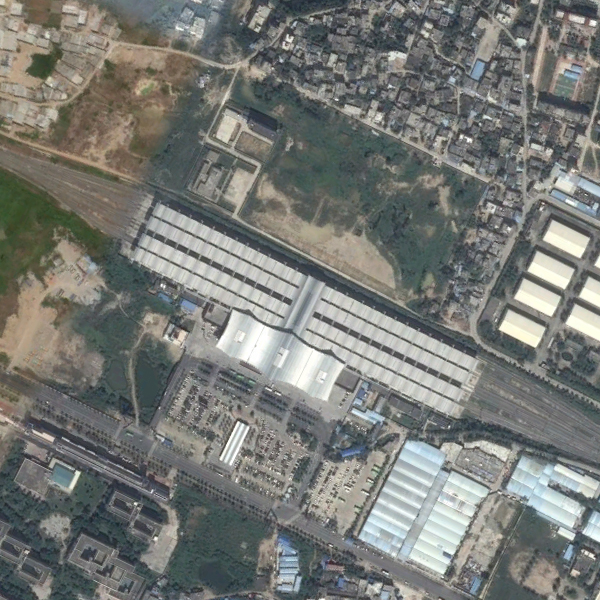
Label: RailwayStation